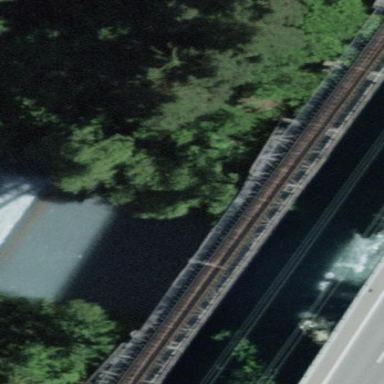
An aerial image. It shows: Man-made bridge.